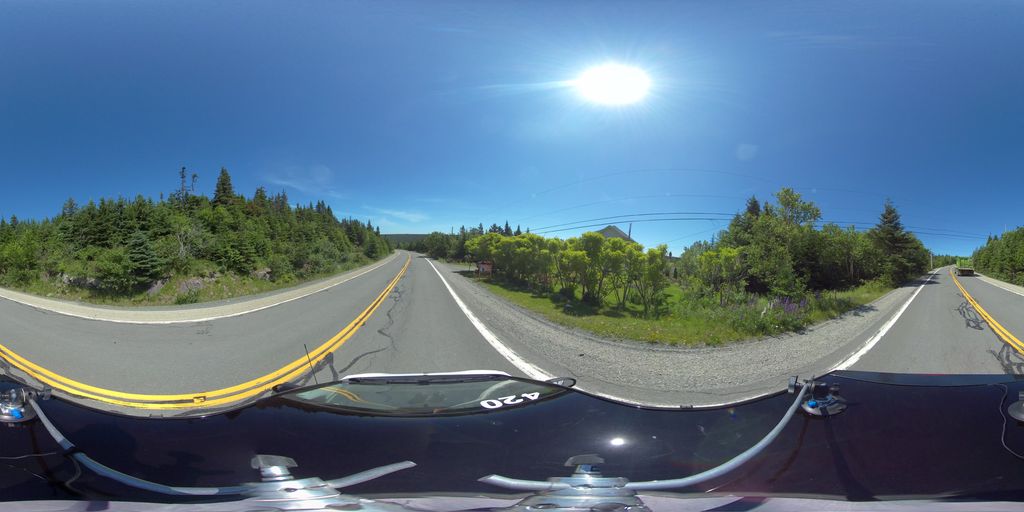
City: st_johns